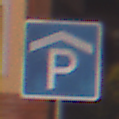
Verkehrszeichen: Parkhaus
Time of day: SunriseSunset
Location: Outdoor (Urban)
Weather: Clear
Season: NotSpecified
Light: Natural